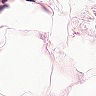
Metastatic tissue present: no